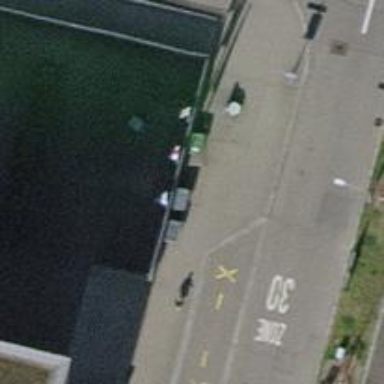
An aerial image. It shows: Bicycle parking area with wall loops for securing bikes.